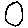
Label: moon